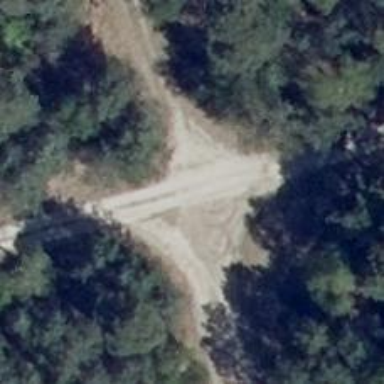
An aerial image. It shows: Dirt track road with grade3 tracktype.